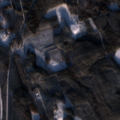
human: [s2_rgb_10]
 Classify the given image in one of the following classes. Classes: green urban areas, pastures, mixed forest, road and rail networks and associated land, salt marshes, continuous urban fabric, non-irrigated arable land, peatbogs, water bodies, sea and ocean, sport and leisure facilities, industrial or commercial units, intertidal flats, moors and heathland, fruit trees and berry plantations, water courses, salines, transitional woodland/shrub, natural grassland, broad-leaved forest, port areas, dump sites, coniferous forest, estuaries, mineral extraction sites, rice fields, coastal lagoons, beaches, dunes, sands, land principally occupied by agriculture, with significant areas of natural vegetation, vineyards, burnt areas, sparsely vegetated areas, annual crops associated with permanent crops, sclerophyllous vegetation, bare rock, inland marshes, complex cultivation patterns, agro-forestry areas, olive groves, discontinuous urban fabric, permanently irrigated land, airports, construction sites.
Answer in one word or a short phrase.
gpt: broad-leaved forest, coniferous forest, mixed forest, transitional woodland/shrub